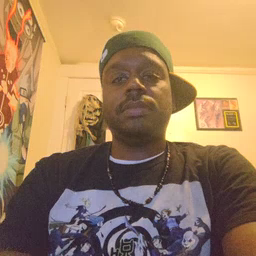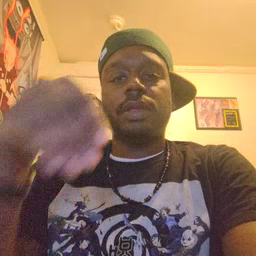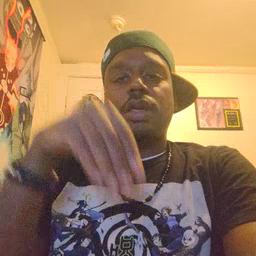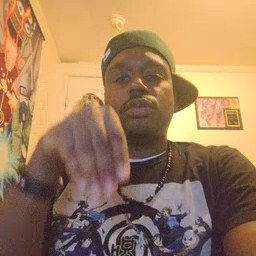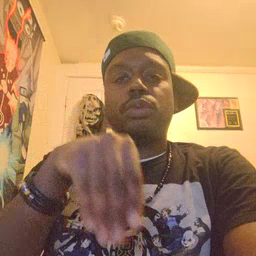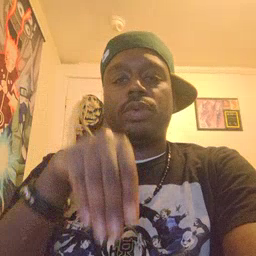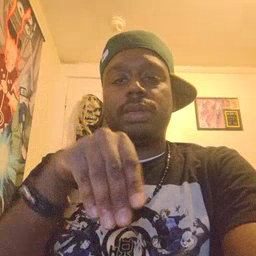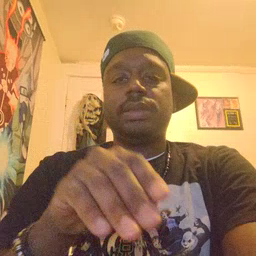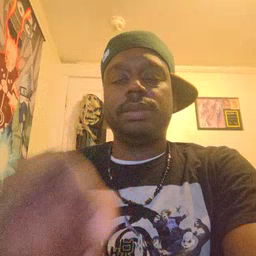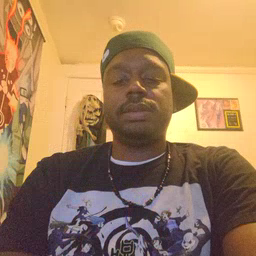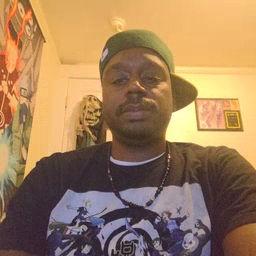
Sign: into